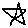
Label: star